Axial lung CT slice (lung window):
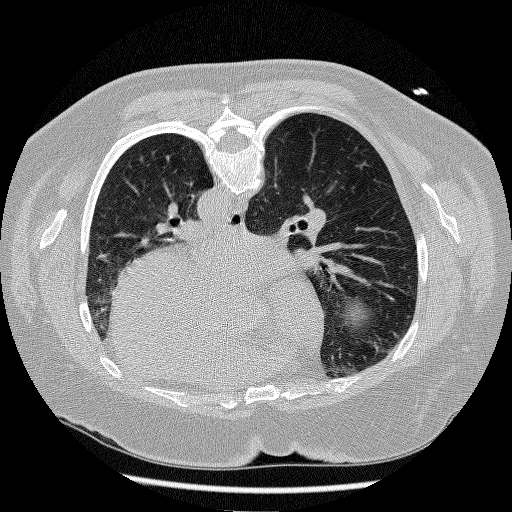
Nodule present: yes
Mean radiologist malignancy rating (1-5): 4